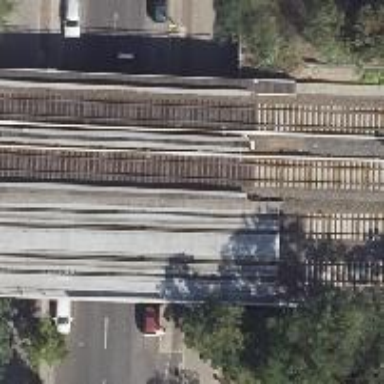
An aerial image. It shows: Railway track.